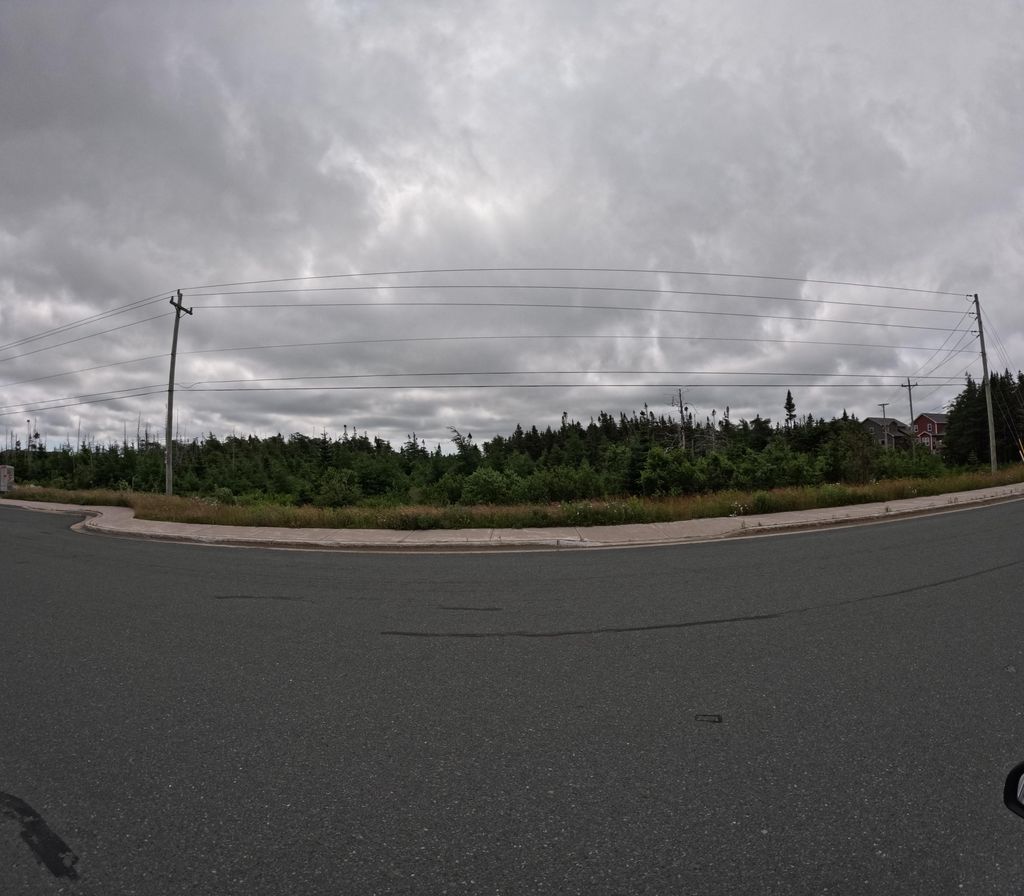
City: st_johns